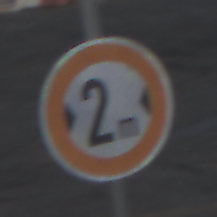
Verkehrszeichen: TatsaechlicheBreite2
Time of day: MorningAfternoon
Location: Outdoor (RoadRail)
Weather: PartlyCloudy
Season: NotSpecified
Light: Natural